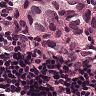
Metastatic tissue present: yes